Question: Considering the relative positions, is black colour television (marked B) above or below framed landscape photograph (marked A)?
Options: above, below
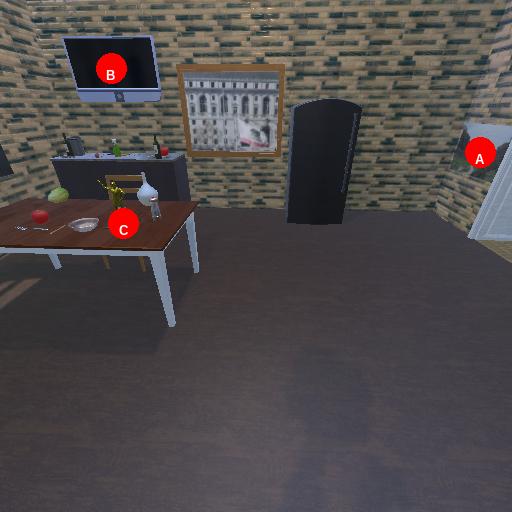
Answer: above